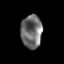
Tissue: prostate
Cell type: T cells
Senescence score: 0.3517
Nuclear area (px): 686
Mean DAPI intensity: 111.121